Field crop: tomato
Growth stage: 1
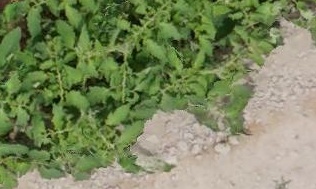
Species: tomato